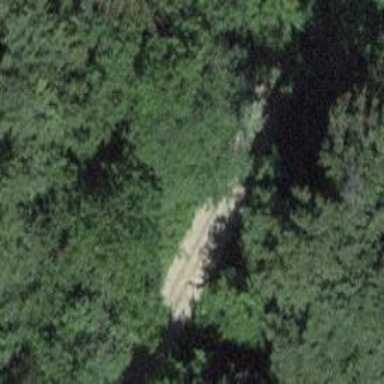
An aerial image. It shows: Gravel track with grade 3 tracktype.